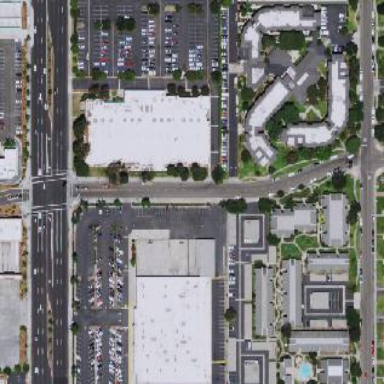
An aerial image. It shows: Retail area.